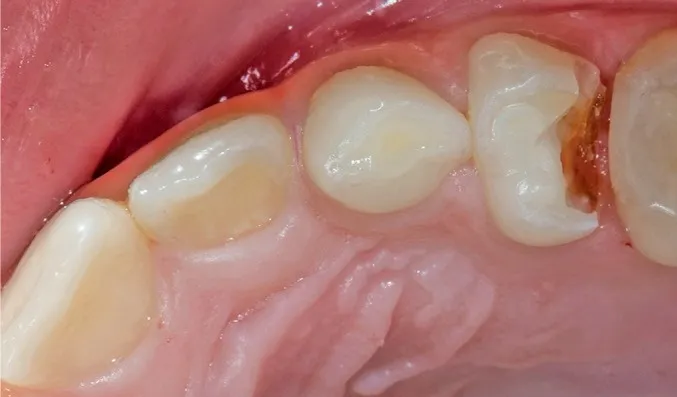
Intraoral view of the carious upper left maxillary first primary molar.
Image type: medical_photograph (other_medical_photograph)